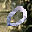
Label: 0